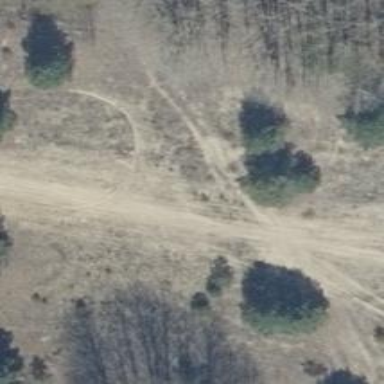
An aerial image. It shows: Sandy track with grade4 tracktype.